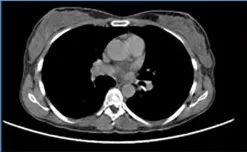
(B) Revaluation CT scan showing reduced mass in infero-external right breast.
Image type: radiology (ct)